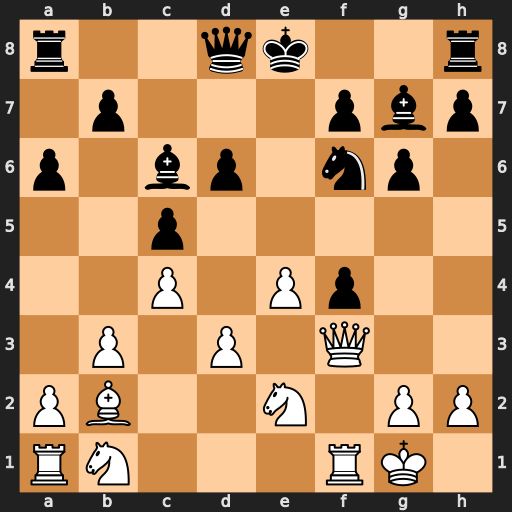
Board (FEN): r2qk2r/1p3pbp/p1bp1np1/2p5/2P1Pp2/1P1P1Q2/PB2N1PP/RN3RK1
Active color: w
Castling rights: kq
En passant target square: -
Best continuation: Qxf4 O-O Bxf6 Qxf6 Qxf6 Bxf6 Rxf6